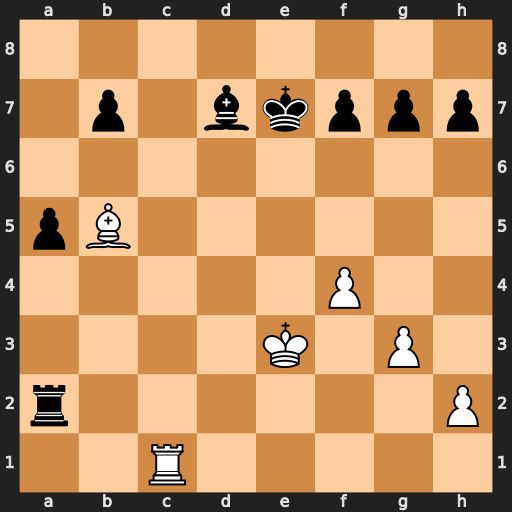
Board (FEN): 8/1p1bkppp/8/pB6/5P2/4K1P1/r6P/2R5
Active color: w
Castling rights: -
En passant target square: -
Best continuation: Rc7 Rb2 Rxd7+